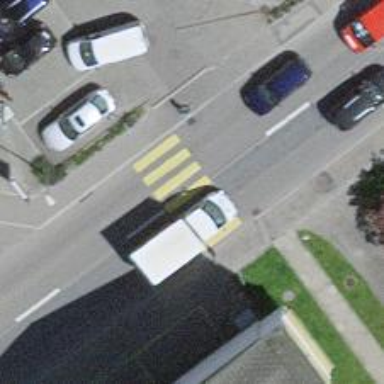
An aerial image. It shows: Marked crossing on the road.